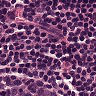
Metastatic tissue present: no